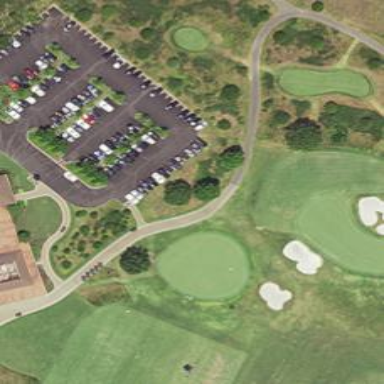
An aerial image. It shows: Golf cartpath that is also road path.